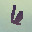
Label: 6